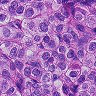
Metastatic tissue present: yes